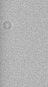
Label: camera_spot